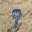
Label: 9